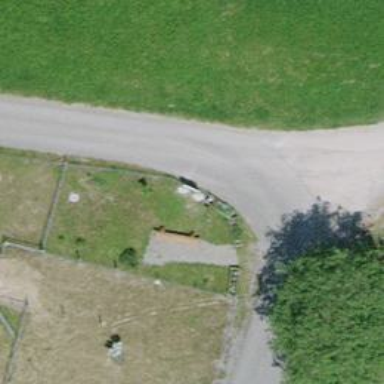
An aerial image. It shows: Brown bench.